Question: how can i get an input to the vertex shader of type uint_fast64_t?
there is not such type available in the language how can i pass it differently?
my code is this:
'''
#version 330 core
#define CHUNK_SIZE 16
#define BLOCK_SIZE_X 0.1
#define BLOCK_SIZE_Y 0.1
#define BLOCK_SIZE_Z 0.1
// input vertex and UV coordinates, different for all executions of this shader
layout(location = 0) in uint_fast64_t vertexPosition_modelspace;
layout(location = 1) in vec2 vertexUV;
// Output data ; will be interpolated for each fragment.
out vec2 UV;
// model view projection matrix
uniform mat4 MVP;
int getAxis(uint_fast64_t p, int choice) { // axis: 0=x 1=y 2=z 3=index_x 4=index_z
switch (choice) {
case 0:
return (int)((p>>59 ) & 0xF); //extract the x axis int but i only want 4bits
case 1:
return (int)((p>>23 ) & 0xFF);//extract the y axis int but i only want 8bits
case 2:
return (int)((p>>55 ) & 0xF);//extract the z axis int but i only want 4bits
case 3:
return (int)(p & 0x807FFFFF);//extract the index_x 24bits
case 4:
return (int)((p>>32) & 0x807FFFFF);//extract the index_z 24bits
}
}
void main()
{
// assign vertex position
float x = (getAxis(vertexPosition_modelspace,0) + getAxis(vertexPosition_modelspace,3)*CHUNK_SIZE)*BLOCK_SIZE_X;
float y = getAxis(vertexPosition_modelspace,1)*BLOCK_SIZE_Y;
float z = (getAxis(vertexPosition_modelspace,2) + getAxis(vertexPosition_modelspace,3)*CHUNK_SIZE)*BLOCK_SIZE_Z;
gl_Position = MVP * vec4(x,y,z, 1.0);
// UV of the vertex. No special space for this one.
UV = vertexUV;
}
'''
the error message i am takeing is :

i tried to put uint64_t but the same problem
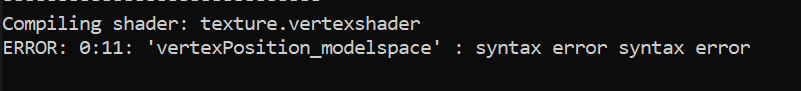
Answer: Unextended GLSL for OpenGL does not have the ability to directly use 64-bit integer values. And even <URL>.
However, you can send 32-bit integers, and a 64-bit integer is just two 32-bit integers. You can put 64-bit integers into the buffer and pass them as 2 32-bit unsigned integers in your vertex attribute format:
'''
glVertexAttribIFormat(0, 2, GL_UNSIGNED_INT, <byte_offset>);
'''
Your shader will retrieve them as a 'uvec2' input:
'''
layout(location = 0) in uvec2 vertexPosition_modelspace;
'''
The x component of the vector will have the first 4 bytes and the y component will store the second 4 bytes. But since "first" and "second" are determined by your CPU's endian, you'll need to know whether your CPU is little endian or big endian to be able to use them. Since most desktop GL implementations are paired with little endian CPUs, we'll assume that is the case.
In this case, 'vertexPosition_modelspace.x' contains the low 4 bytes of the 64-bit integer, and 'vertexPosition_modelspace.y' contains the high 4 bytes.
So your code could be adjusted as follows (with some cleanup):
'''
const vec3 BLOCK_SIZE(0.1, 0.1, 0.1);
//Get the three axes all at once.
uvec3 getAxes(in uvec2 p)
{
return uvec3(
(p.y >> 27) & 0xF),
(p.x >> 23) & 0xFF),
(p.y >> 23) & 0xF)
);
}
//Get the indices
uvec2 getIndices(in uvec2 p)
{
return p & 0x807FFFFF; //Performs component-wise bitwise &
}
void main()
{
uvec3 iPos = getAxes(vertexPosition_modelspace);
uvec2 indices = getIndices(vertexPosition_modelspace);
vec3 pos = vec3(
iPos.x + (indices.x * CHUNK_SIZE),
iPos.y,
iPos.z + (indices.x * CHUNK_SIZE) //You used index 3 in your code, so I used .x here, but I think you meant index 4.
);
pos *= BLOCK_SIZE;
...
}
'''